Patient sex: M
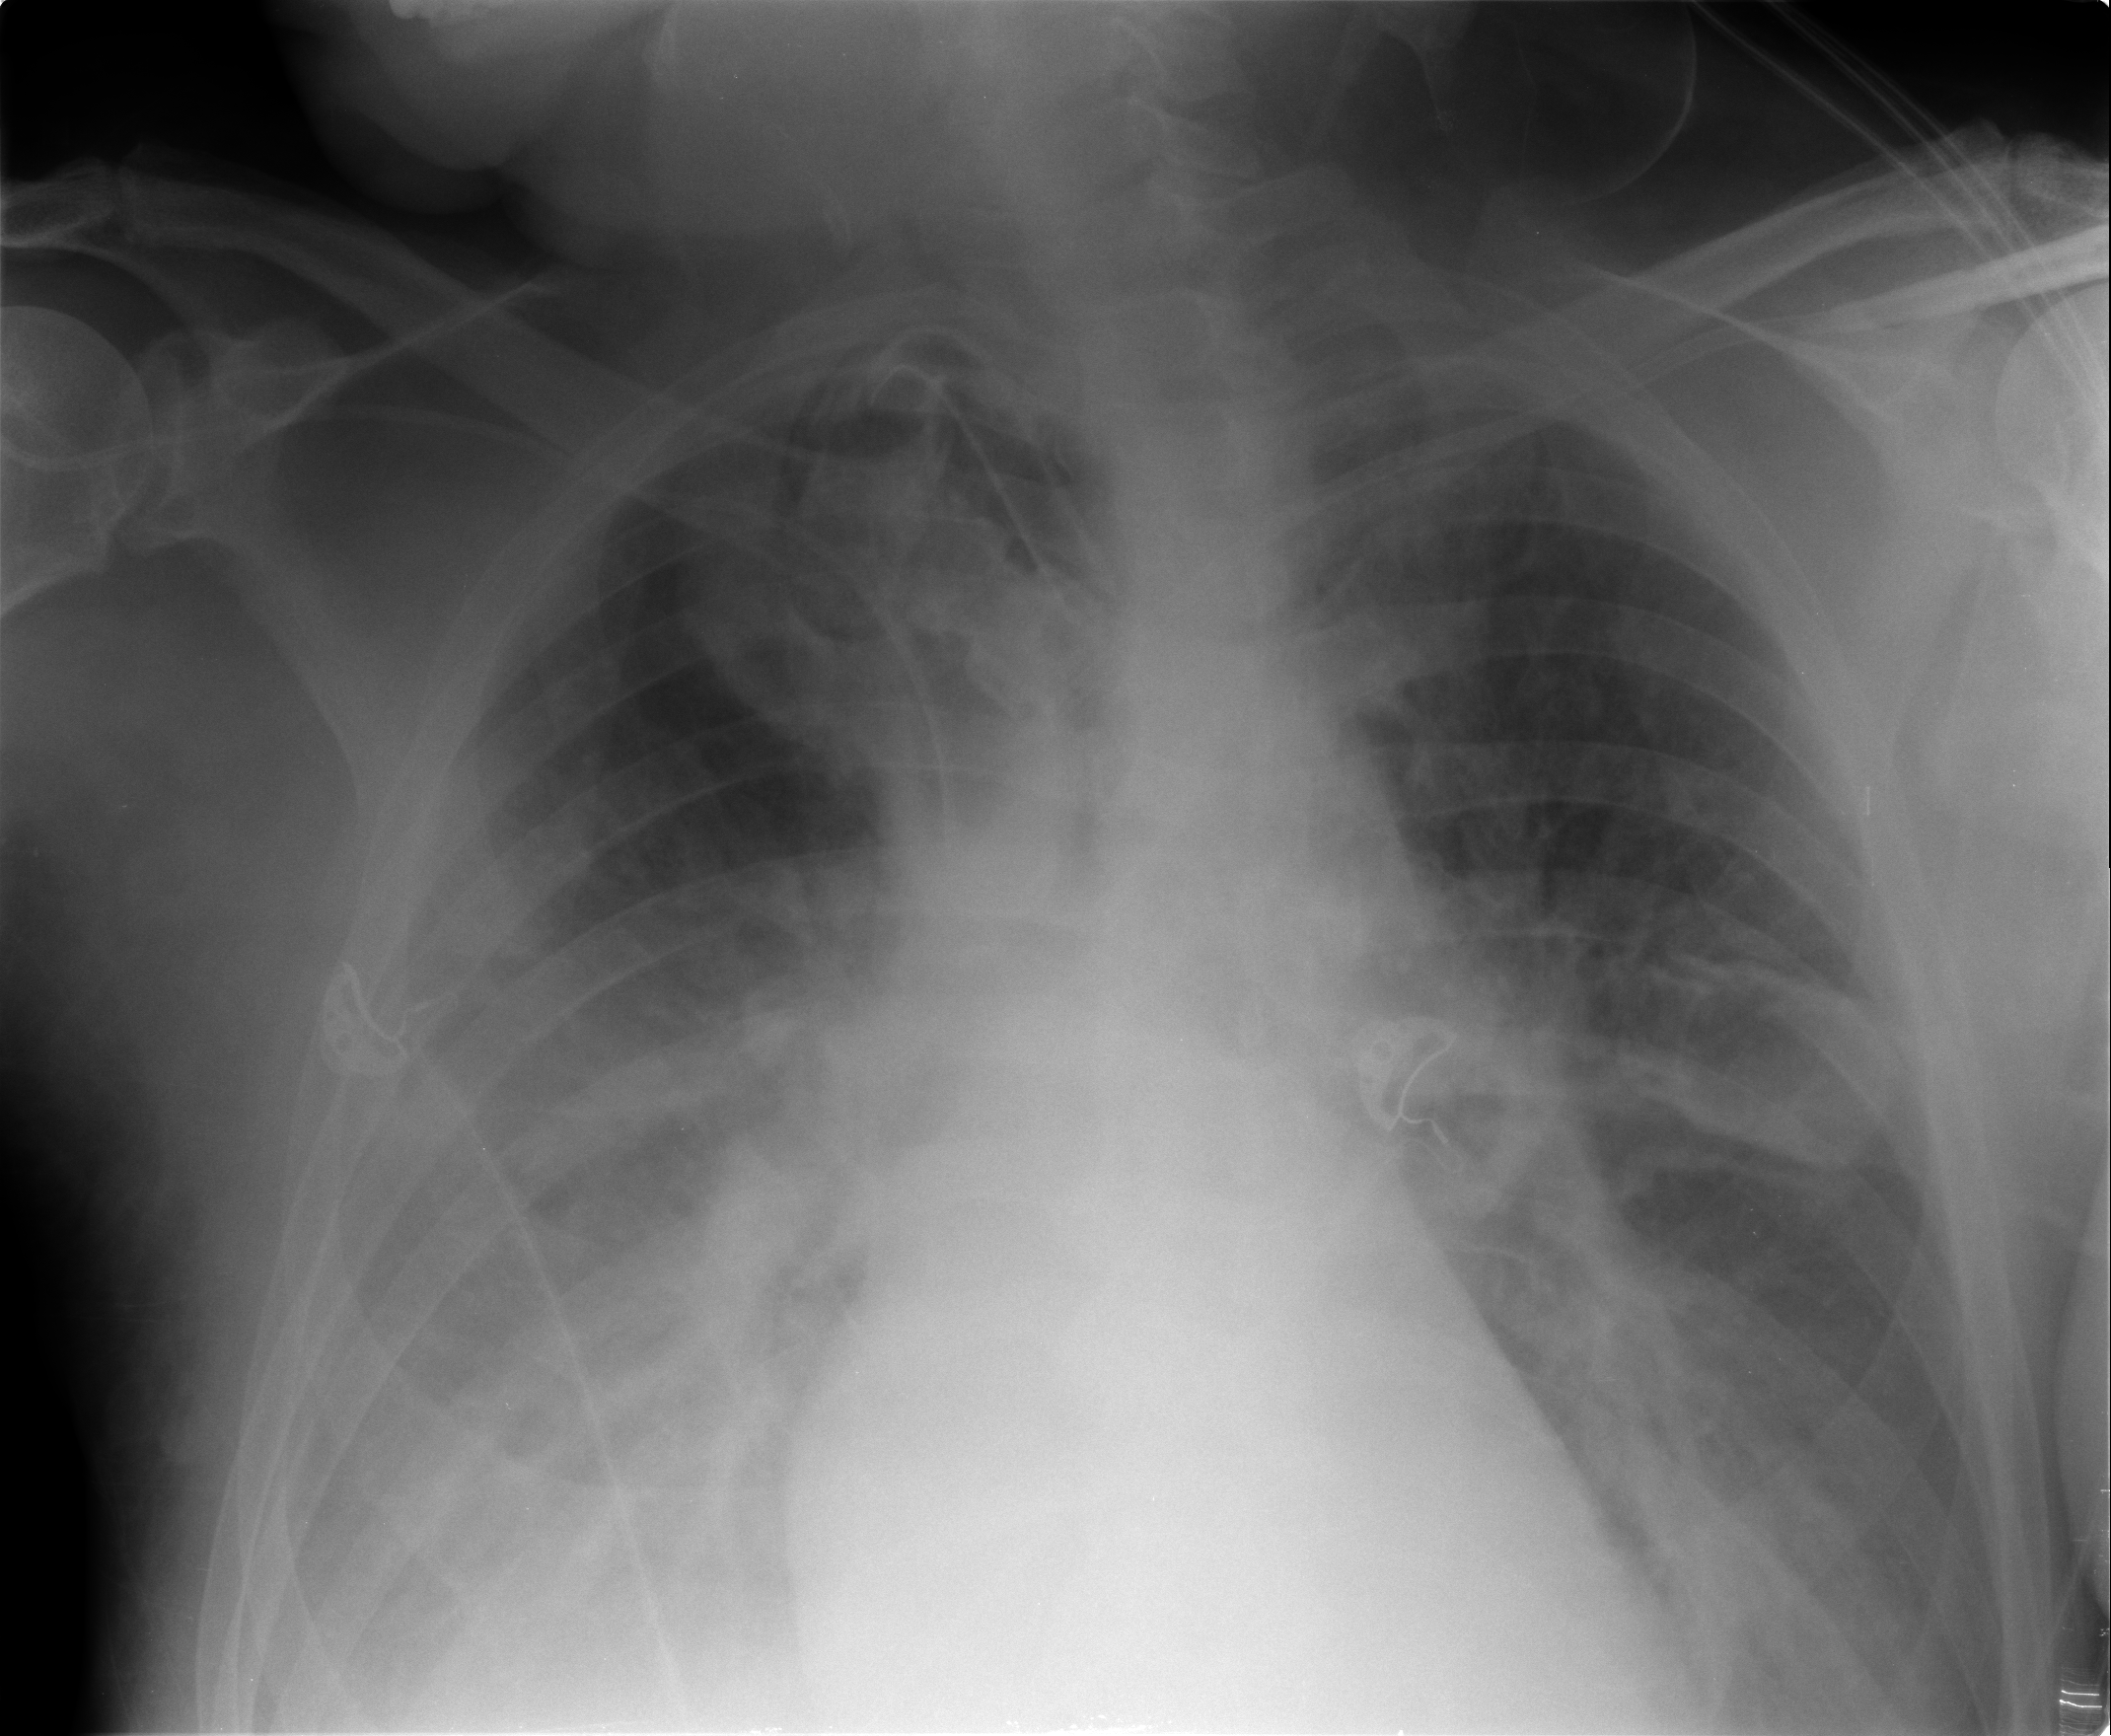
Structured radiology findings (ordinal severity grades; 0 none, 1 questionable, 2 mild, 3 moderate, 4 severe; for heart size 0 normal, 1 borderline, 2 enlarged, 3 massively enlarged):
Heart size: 1
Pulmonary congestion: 2
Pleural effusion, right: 3
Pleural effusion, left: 2
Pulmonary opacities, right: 2
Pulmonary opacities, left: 1
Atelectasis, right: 2
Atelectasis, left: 2